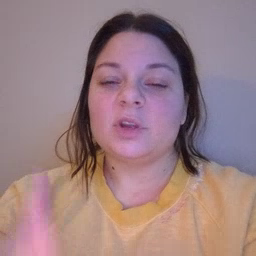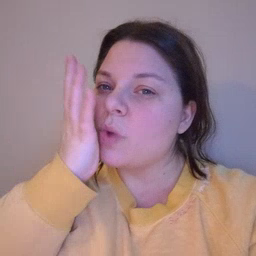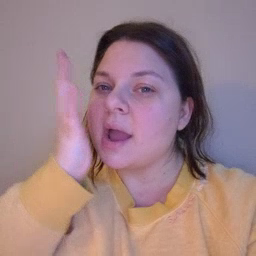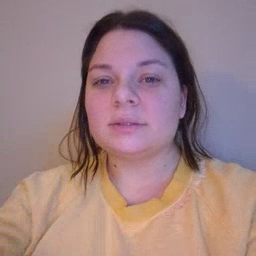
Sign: grass